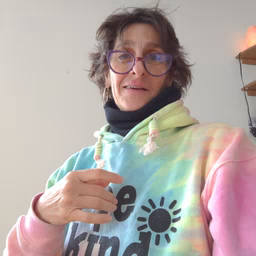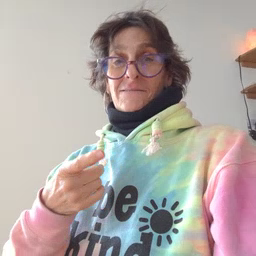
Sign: fast